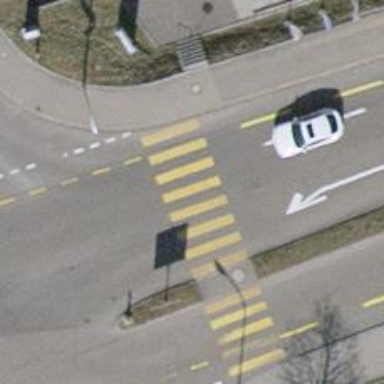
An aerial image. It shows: Zebra crossing with clear markings.